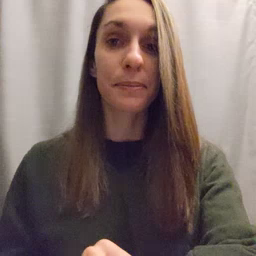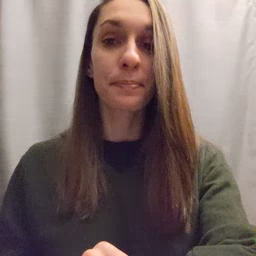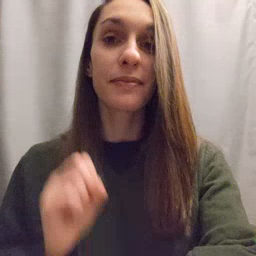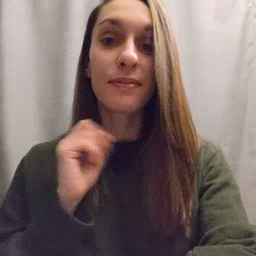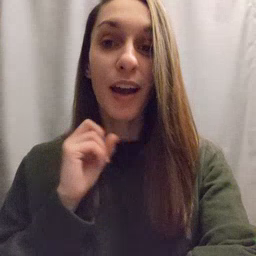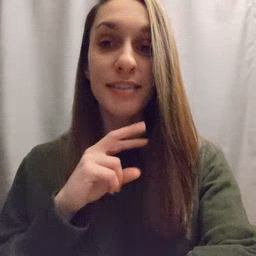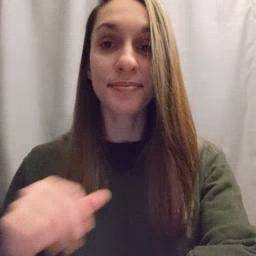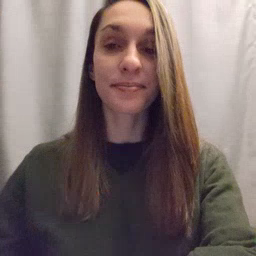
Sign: frog